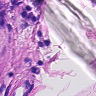
Metastatic tissue present: no